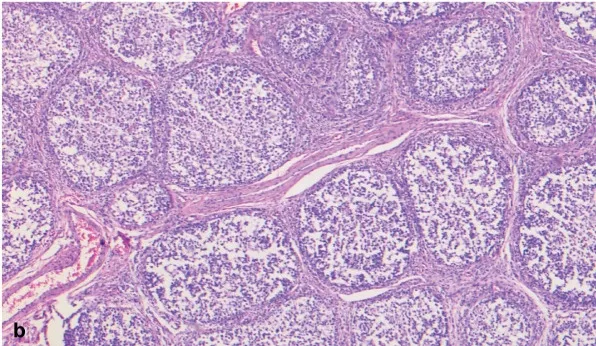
Right abdomen. (b): Ovary with proliferation of nests of different sizes, separated by a variable amount of fibromatous stroma.
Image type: pathology (h&e)